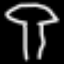
Label: mushroom